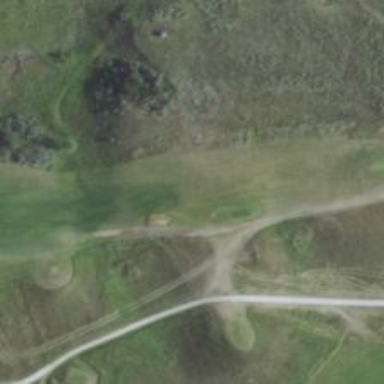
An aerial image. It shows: Path for both roads and golfers.